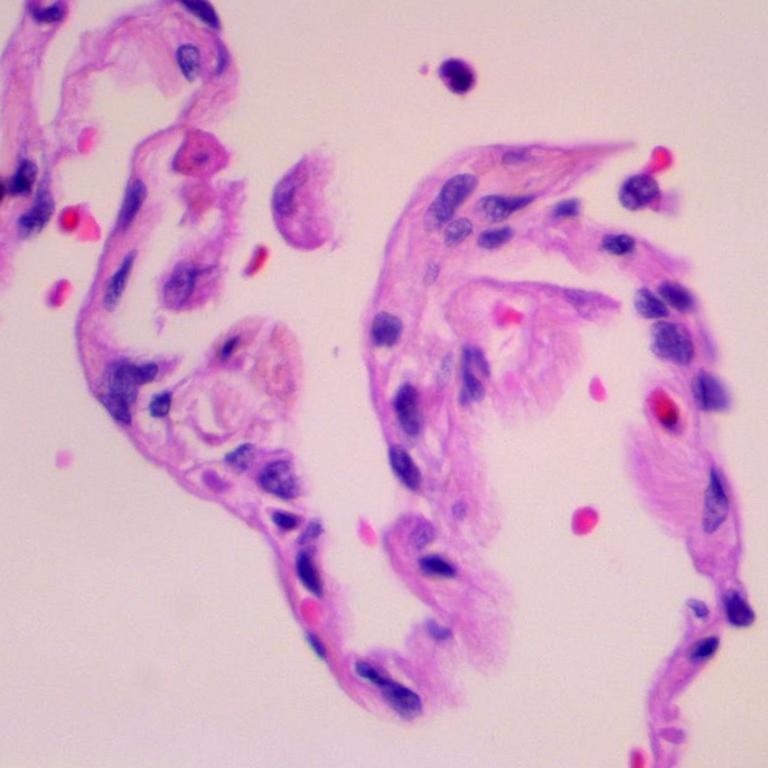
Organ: lung
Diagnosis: benign